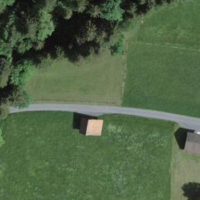
EUNIS habitat code: 24
Species observed at this site:
Cardamine pratensis